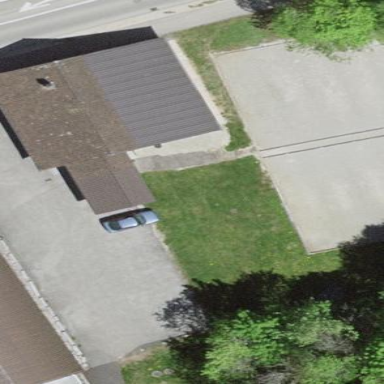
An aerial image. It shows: Paved parking area.